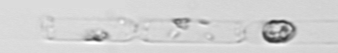
Label: Cerataulina_pelagica